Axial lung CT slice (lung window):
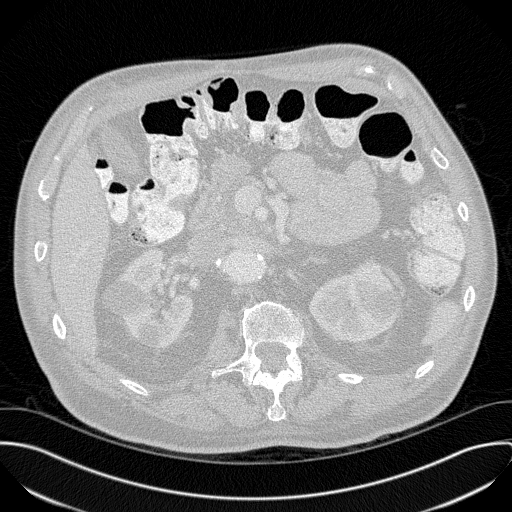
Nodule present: no